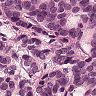
Metastatic tissue present: yes